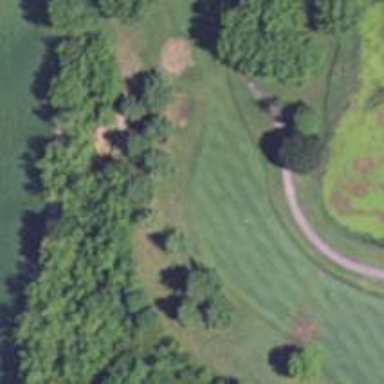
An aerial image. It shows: View of golf hole.